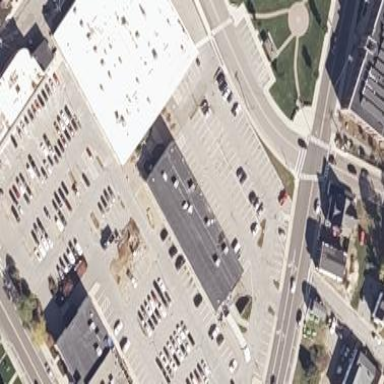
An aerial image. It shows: Retail building.